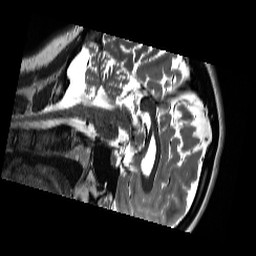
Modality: T2w
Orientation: sagittal
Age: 19
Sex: female
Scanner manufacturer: siemens
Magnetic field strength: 3 T
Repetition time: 13.52 s
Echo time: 0.088 s